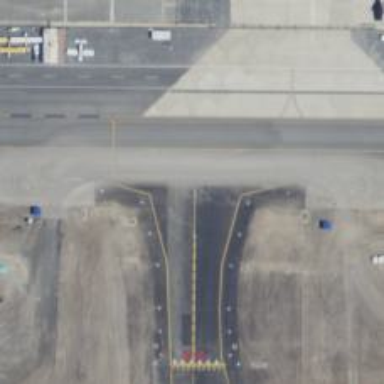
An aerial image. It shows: Image of taxiway at airport.